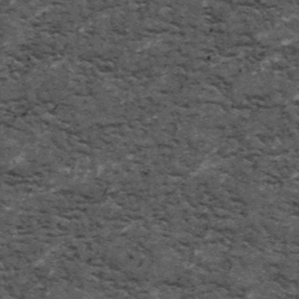
Label: frost